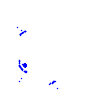
Particle: electron